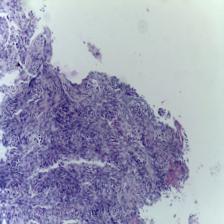
Diagnosis: OSCC